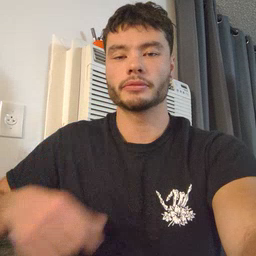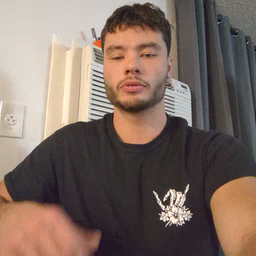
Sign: lips